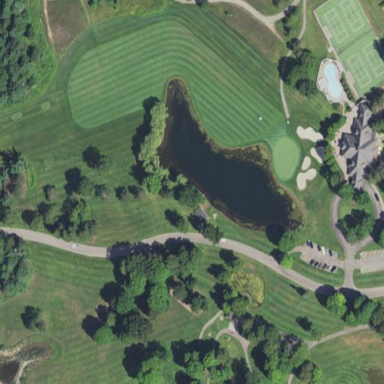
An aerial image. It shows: Grassy area designated as golf fairway.